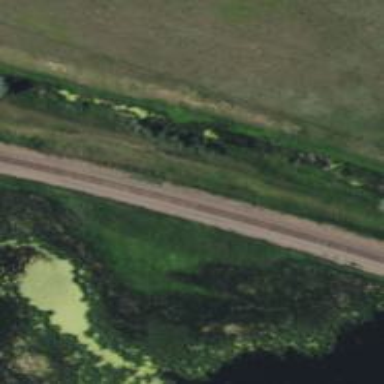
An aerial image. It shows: Railway track.